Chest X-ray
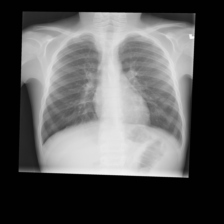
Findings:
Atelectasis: negative
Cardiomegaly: negative
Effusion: negative
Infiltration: negative
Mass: negative
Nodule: negative
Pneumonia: negative
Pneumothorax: negative
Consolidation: negative
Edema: negative
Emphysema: negative
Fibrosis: negative
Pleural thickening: negative
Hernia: negative